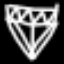
Label: diamond